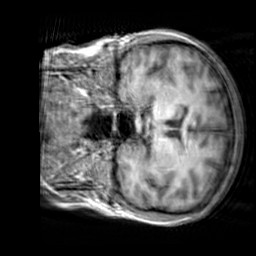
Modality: T1w
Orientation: coronal
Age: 26
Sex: female
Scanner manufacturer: siemens
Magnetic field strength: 3 T
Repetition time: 2.3 s
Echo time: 0.00303 s